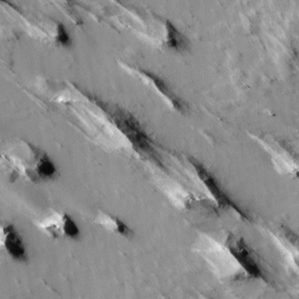
Label: non_frost